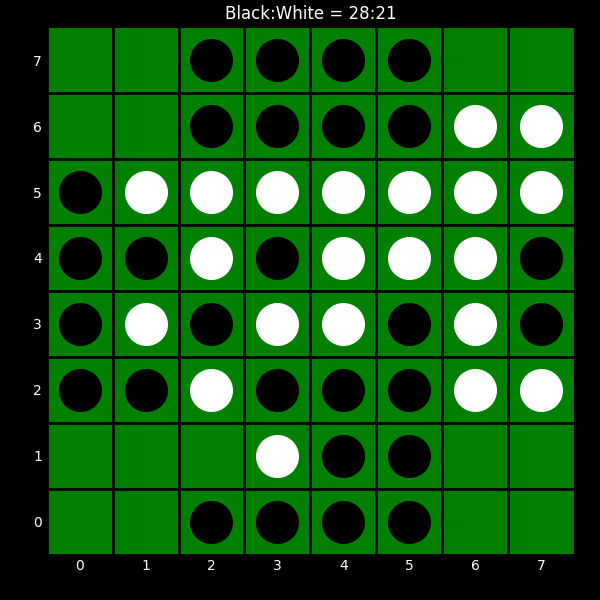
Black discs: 28
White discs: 21